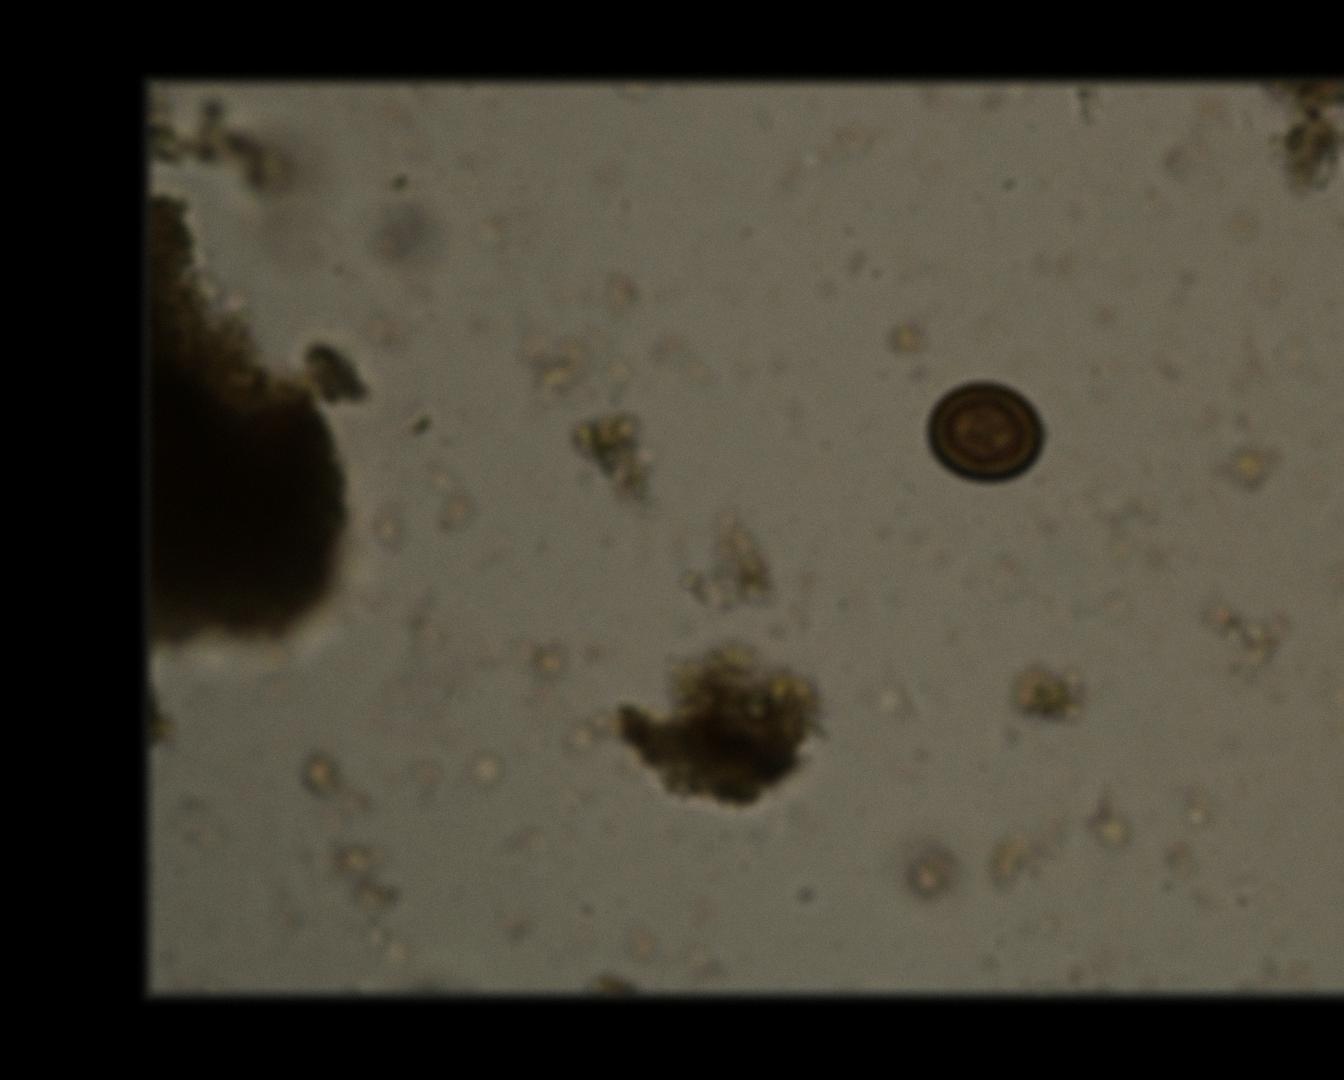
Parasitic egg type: Taenia spp. egg